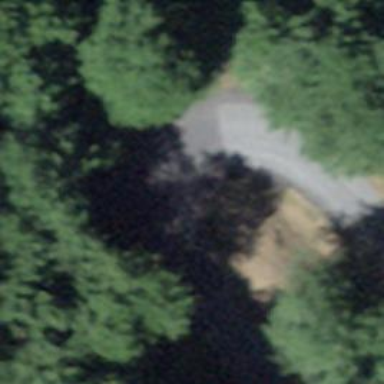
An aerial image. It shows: Unclassified road.